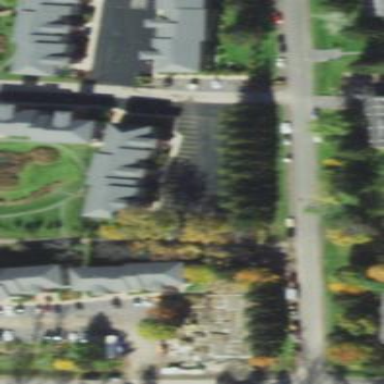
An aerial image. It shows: Parking area.